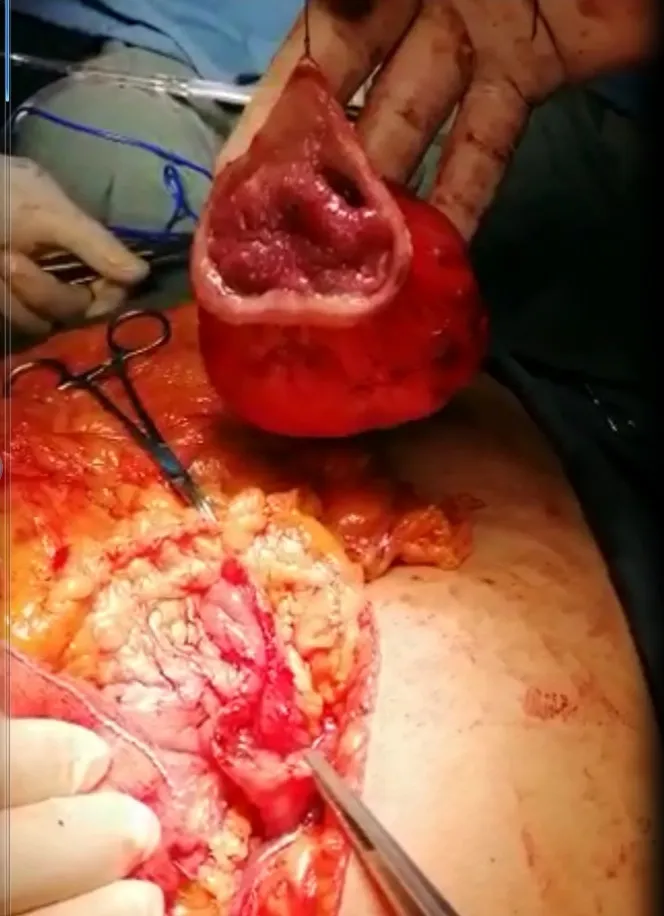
An intraoperative picture showing complete excision of the gastric mass.
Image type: medical_photograph (other_medical_photograph)